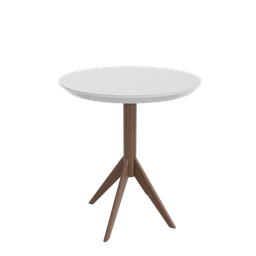
Label: furniture